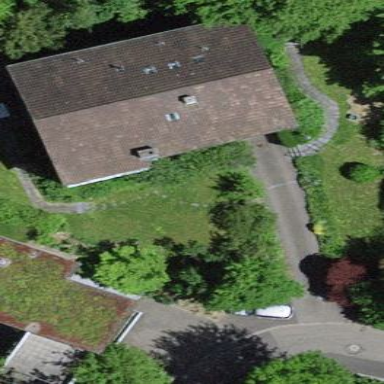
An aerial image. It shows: Simple and straightforward house.